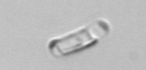
Label: Guinardia_striata